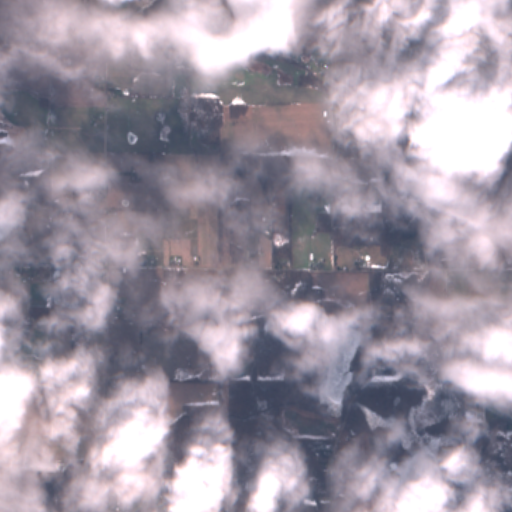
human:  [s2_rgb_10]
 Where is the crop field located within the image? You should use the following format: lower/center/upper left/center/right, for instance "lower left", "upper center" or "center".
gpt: There is no crop field in the image.